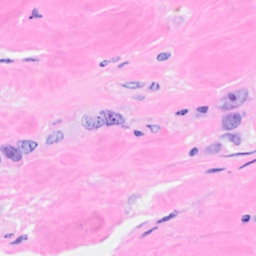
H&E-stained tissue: Breast